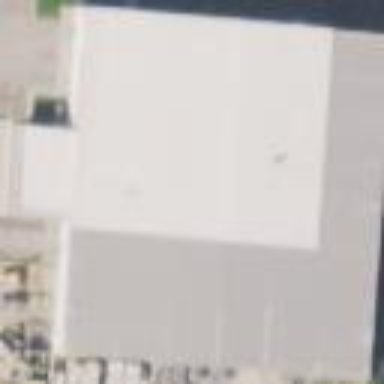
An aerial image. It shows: Warehouse building.